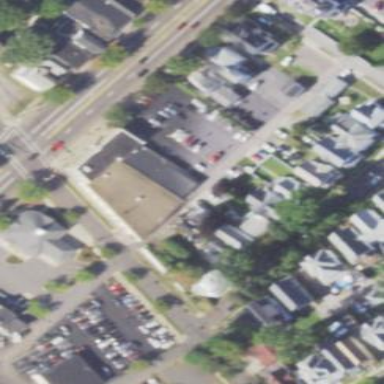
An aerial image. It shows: Building housing car shop.